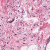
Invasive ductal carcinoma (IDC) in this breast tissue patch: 0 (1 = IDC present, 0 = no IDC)